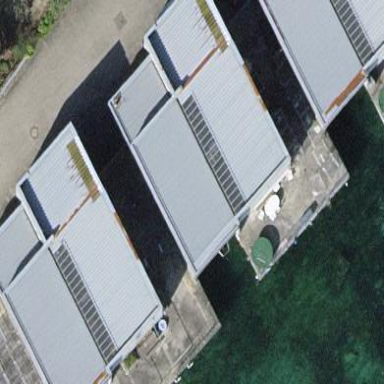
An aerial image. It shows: Building housing seafood shop.